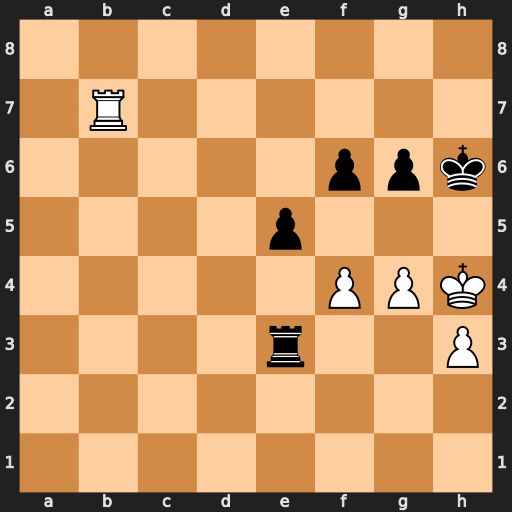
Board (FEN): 8/1R6/5ppk/4p3/5PPK/4r2P/8/8
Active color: w
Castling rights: -
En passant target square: -
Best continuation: g5+ fxg5+ fxg5#